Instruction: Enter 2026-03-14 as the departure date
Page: home
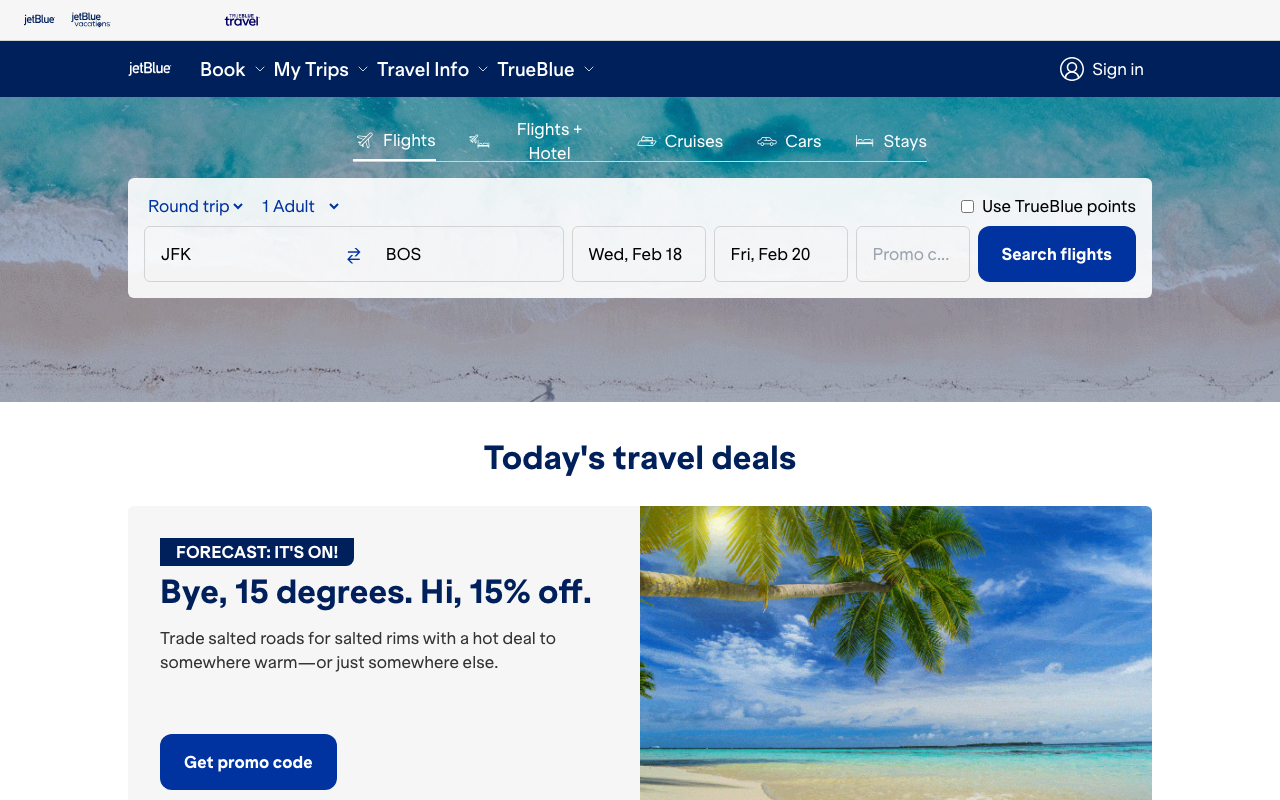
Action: type